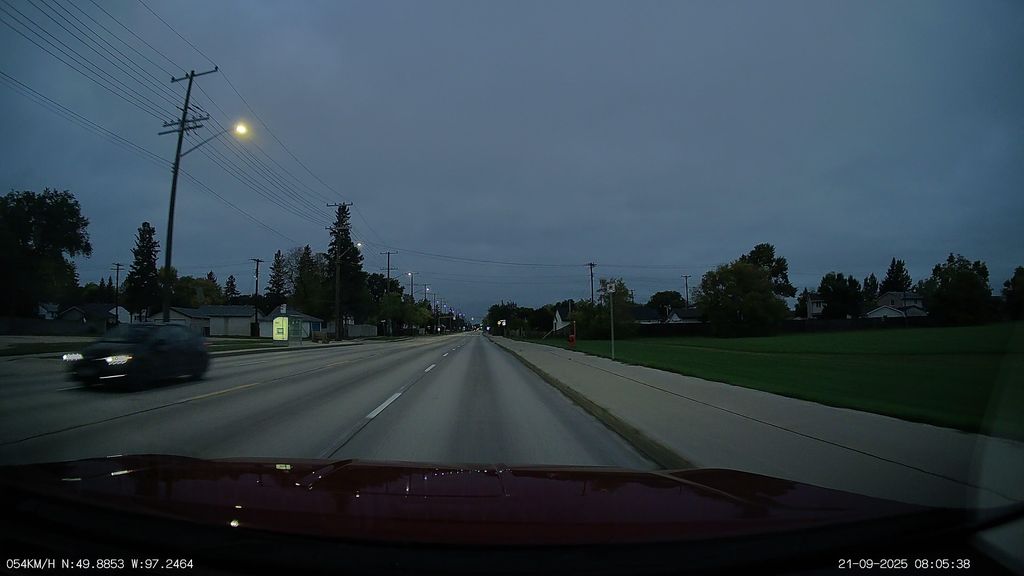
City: winnipeg